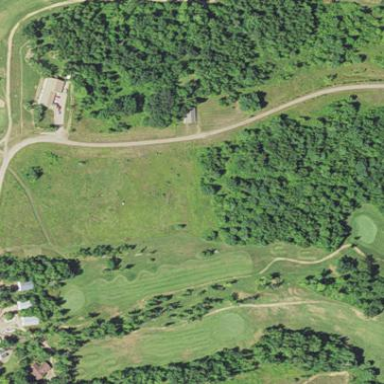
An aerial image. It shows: Golf course surrounded by greenery.